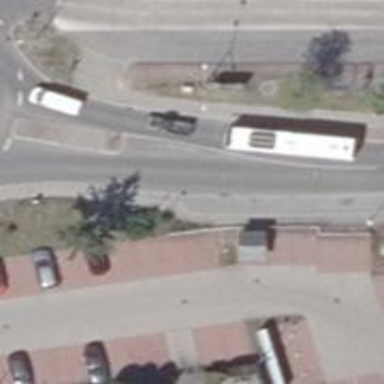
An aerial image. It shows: Paved residential road with cycle track on the right.